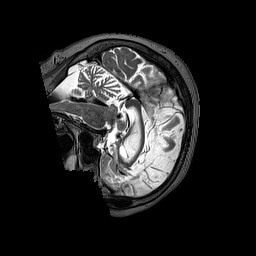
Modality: T2w
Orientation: sagittal
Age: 66
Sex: female
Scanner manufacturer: siemens
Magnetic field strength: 3 T
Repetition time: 3.2 s
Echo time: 0.567 s